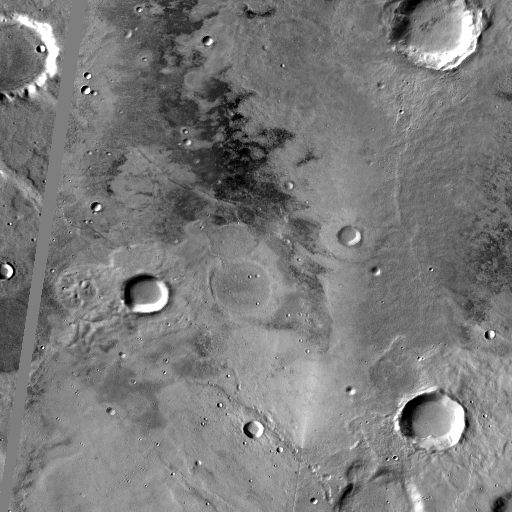
Crater classes present: Background, Other, Buried, Secondary